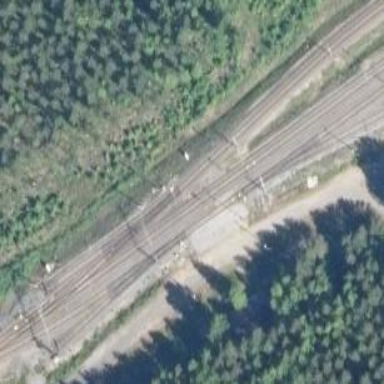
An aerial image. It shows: Railway signal.